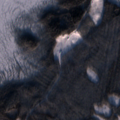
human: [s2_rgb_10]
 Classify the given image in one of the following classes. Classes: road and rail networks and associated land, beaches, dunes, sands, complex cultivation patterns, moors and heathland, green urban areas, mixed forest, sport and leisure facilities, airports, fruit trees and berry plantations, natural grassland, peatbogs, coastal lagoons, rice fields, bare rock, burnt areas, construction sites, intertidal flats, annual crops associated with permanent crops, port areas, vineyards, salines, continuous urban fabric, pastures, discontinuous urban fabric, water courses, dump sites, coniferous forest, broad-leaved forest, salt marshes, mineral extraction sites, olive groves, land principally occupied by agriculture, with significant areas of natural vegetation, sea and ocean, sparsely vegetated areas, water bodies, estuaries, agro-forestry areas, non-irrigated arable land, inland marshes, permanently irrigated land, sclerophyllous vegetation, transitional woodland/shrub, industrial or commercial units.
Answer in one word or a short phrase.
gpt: coniferous forest, mixed forest, peatbogs